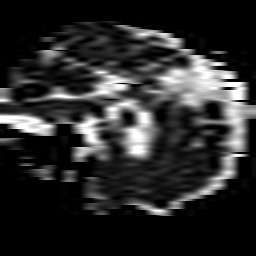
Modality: ADC
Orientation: sagittal
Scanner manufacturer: philips
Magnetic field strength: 1.5 T
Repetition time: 2.887 s
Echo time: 0.06318 s